Field crop: tomato
Growth stage: 1
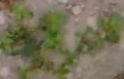
Species: portulaca